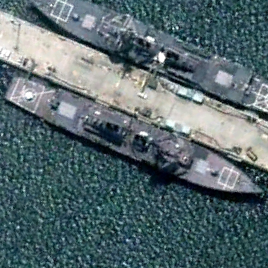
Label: destroyer